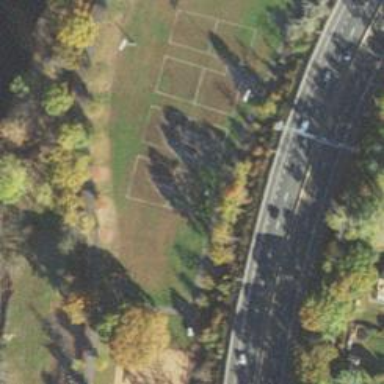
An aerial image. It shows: Soccer pitch for leisure land activities.